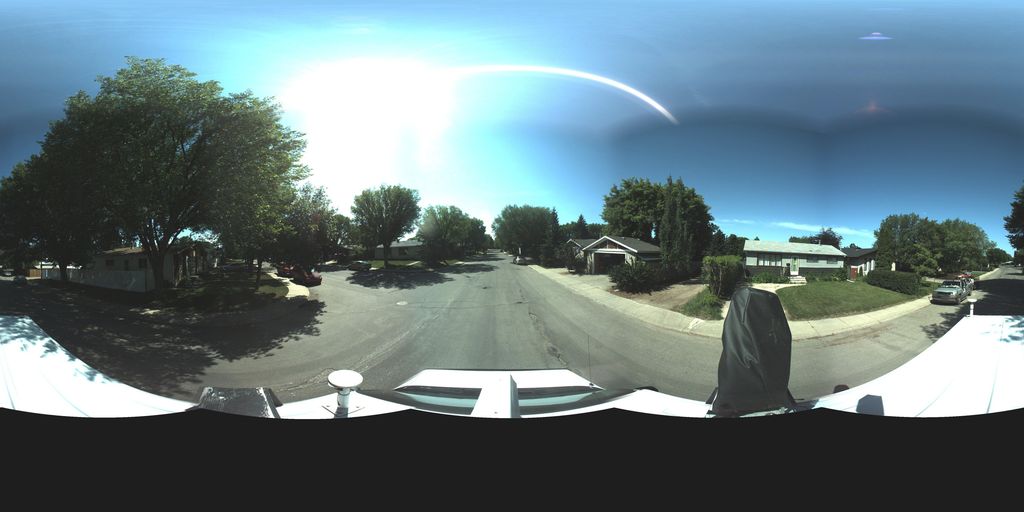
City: saskatoon